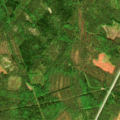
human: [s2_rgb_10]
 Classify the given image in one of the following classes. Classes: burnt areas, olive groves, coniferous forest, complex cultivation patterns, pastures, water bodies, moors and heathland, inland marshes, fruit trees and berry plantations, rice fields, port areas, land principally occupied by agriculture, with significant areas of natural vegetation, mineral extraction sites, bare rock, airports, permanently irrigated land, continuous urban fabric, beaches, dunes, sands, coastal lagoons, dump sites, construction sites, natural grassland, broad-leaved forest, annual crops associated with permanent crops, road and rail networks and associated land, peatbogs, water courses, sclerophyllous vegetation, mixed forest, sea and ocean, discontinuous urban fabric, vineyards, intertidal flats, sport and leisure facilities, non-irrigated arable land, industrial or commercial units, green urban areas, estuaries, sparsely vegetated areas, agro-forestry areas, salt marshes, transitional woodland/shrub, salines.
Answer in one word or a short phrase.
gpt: coniferous forest, mixed forest, transitional woodland/shrub